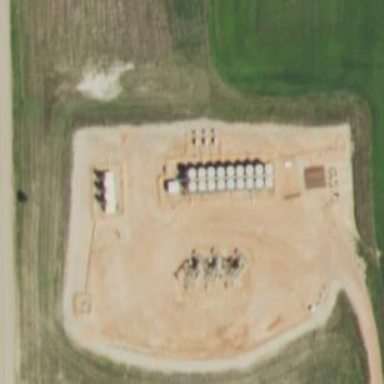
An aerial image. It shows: Storage tank that is man-made.